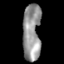
Tissue: skin
Cell type: Fibroblasts
Senescence score: 0.6781
Nuclear area (px): 999
Mean DAPI intensity: 148.732